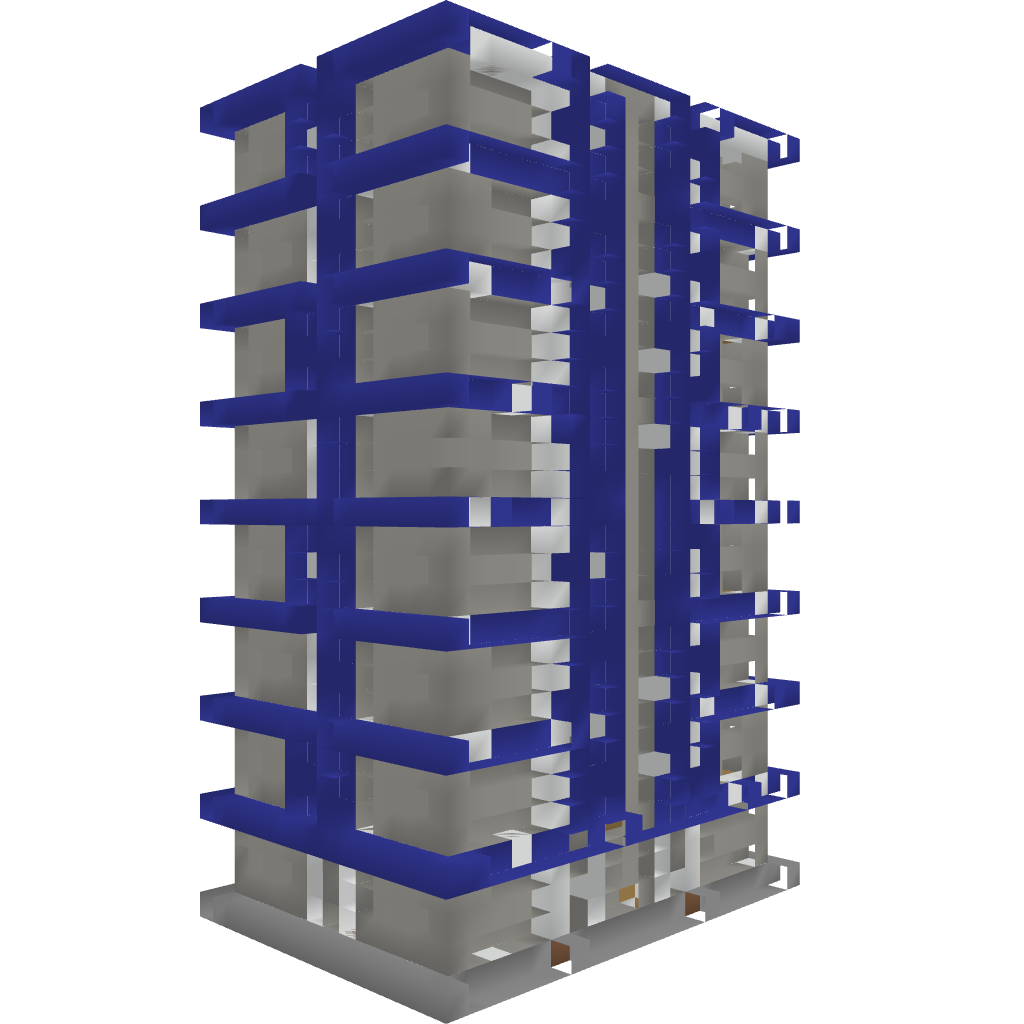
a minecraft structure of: Modern Skyscraper #3